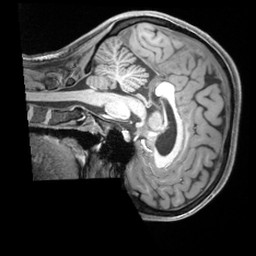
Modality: T1w
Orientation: sagittal
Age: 23
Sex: female
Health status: ill
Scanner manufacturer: siemens
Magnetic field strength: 3 T
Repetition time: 2.2 s
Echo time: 0.00218 s